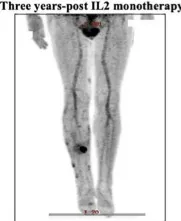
A representative case from a complete responder to intralesional IL-2 and BCG therapy. (D) PET-CT scan after three BCG treatments showing regression of main lesions radiographically with new FDG uptake in distal lesions.
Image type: radiology (pet)